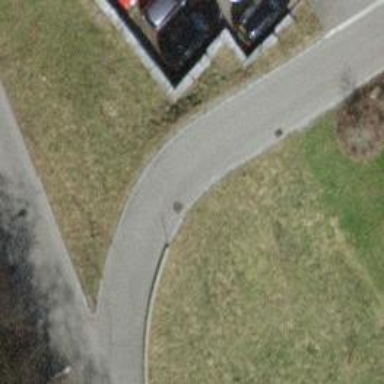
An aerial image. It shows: Asphalt service road with excellent trail visibility.